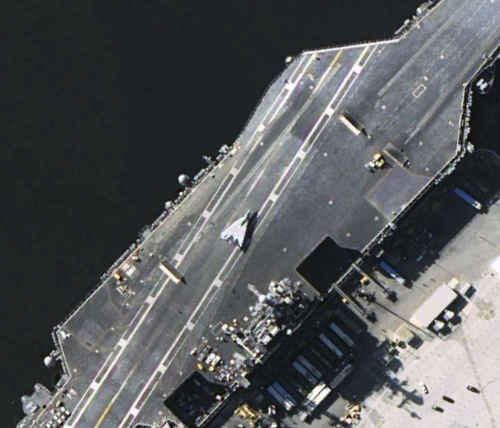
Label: aircraft_carrier